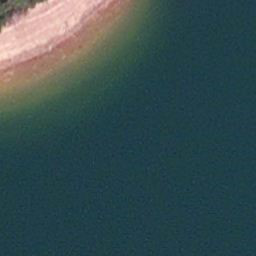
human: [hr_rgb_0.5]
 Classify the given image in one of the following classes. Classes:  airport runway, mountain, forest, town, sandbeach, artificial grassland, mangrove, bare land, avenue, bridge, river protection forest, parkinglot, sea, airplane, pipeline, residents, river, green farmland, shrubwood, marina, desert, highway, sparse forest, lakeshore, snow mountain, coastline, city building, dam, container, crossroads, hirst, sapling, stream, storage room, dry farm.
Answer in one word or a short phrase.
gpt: lakeshore